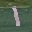
Label: 1